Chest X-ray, AP view. Patient: 35 years old, sex M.
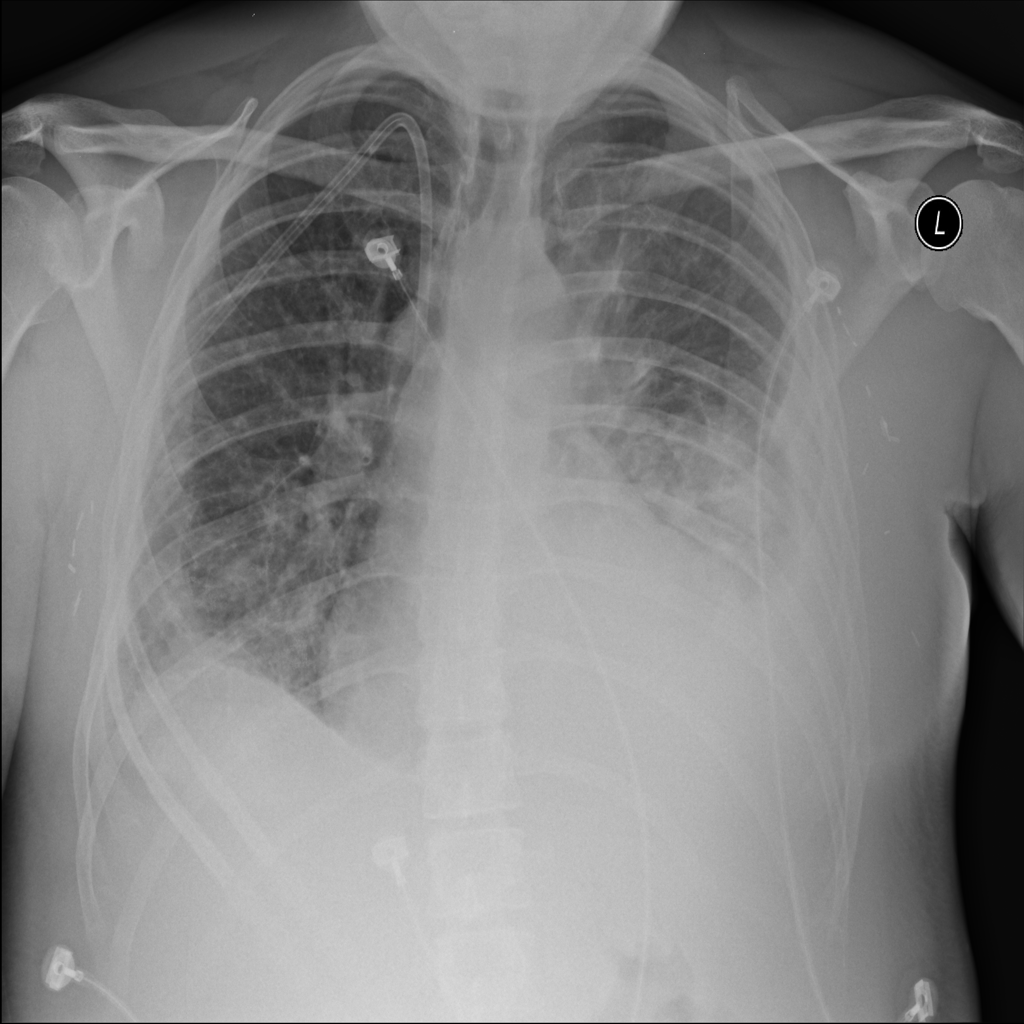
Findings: Edema, Effusion